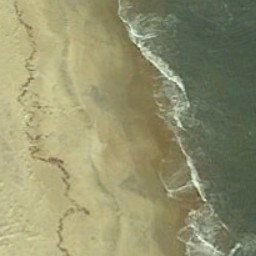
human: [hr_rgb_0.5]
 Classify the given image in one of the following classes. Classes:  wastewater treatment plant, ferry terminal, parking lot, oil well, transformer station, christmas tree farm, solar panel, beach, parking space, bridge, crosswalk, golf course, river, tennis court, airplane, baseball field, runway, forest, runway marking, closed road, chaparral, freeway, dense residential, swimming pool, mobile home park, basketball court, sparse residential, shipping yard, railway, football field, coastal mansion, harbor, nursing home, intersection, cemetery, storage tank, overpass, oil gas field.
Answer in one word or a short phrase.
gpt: beach